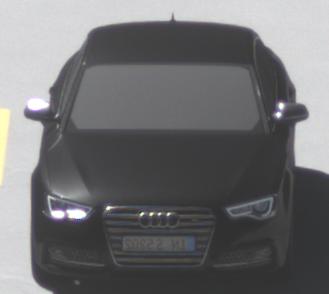
Make: Audi
Model: S5
Detailed model: F5
Model produced from: 2016
Model produced until: 2019
Doors: 2
Color: black
Road condition: dry road
Daytime: midday
Contrast: high contrast